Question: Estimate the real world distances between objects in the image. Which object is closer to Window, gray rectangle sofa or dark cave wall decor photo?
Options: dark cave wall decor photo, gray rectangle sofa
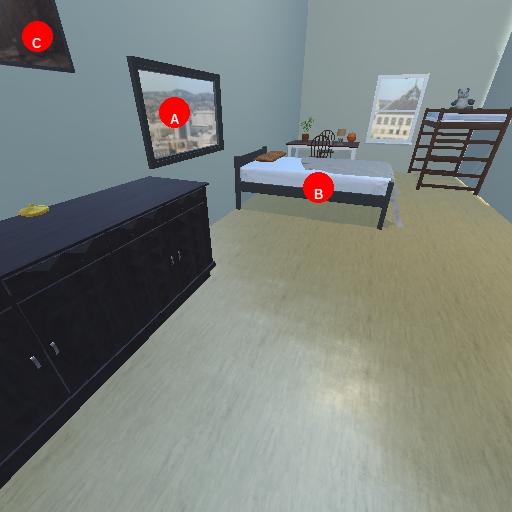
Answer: dark cave wall decor photo